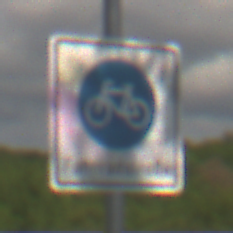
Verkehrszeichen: BeginnFahrradstrasse
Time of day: Midday
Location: Outdoor (RoadRail)
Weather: PartlyCloudy
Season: NotSpecified
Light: Natural